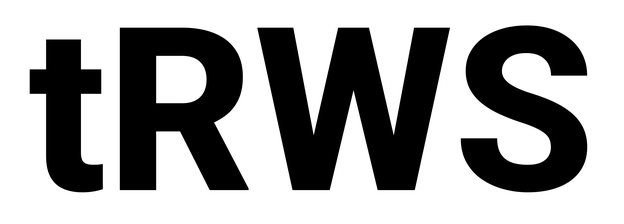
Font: Roboto_ExtraBold